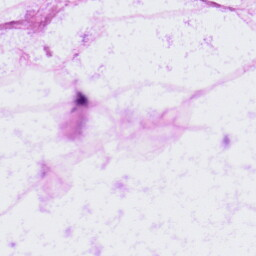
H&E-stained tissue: LymphNode